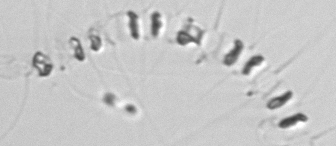
Label: Chaetoceros_socialis